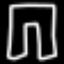
Label: pants